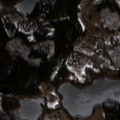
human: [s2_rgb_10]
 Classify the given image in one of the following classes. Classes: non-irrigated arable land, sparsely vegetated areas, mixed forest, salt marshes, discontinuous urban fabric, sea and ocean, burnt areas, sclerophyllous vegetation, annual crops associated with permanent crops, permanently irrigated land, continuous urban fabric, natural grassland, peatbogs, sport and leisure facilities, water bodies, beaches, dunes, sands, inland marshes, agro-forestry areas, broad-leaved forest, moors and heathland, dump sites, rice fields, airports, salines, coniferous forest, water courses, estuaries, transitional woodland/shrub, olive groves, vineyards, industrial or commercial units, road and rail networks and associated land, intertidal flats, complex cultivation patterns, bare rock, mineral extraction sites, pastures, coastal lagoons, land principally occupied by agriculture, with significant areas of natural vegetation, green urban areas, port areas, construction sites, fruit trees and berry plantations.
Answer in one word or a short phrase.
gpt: land principally occupied by agriculture, with significant areas of natural vegetation, broad-leaved forest, coniferous forest, mixed forest, water bodies